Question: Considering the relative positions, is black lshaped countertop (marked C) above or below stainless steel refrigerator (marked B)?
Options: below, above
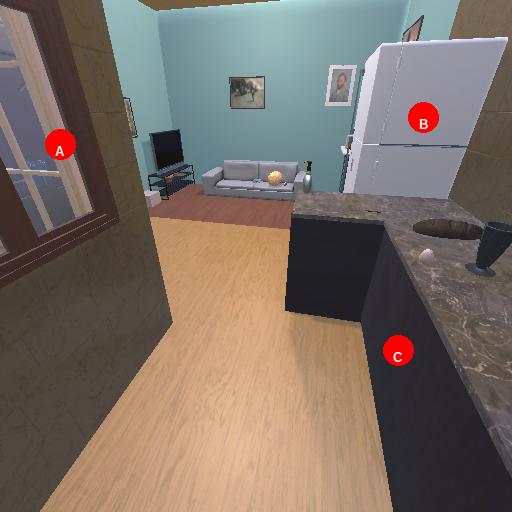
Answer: below